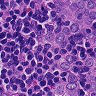
Metastatic tissue present: yes